Interaction volume radius: 5 \u00c5
Interaction volume height: 30 \u00c5
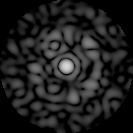
Disorder parameter: 0.7575